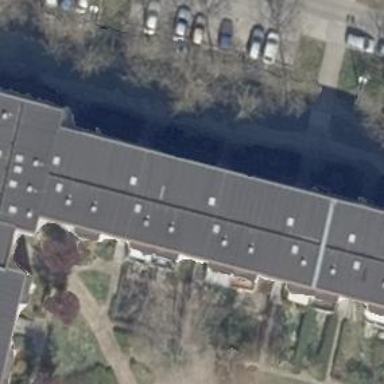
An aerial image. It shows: Building with apartments and flat roof.